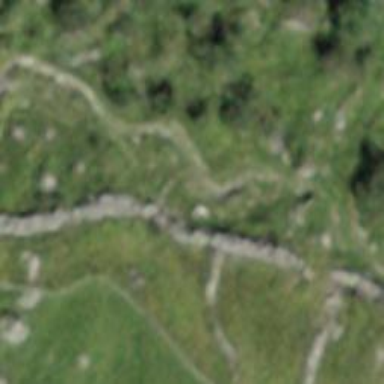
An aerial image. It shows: Rocky path.